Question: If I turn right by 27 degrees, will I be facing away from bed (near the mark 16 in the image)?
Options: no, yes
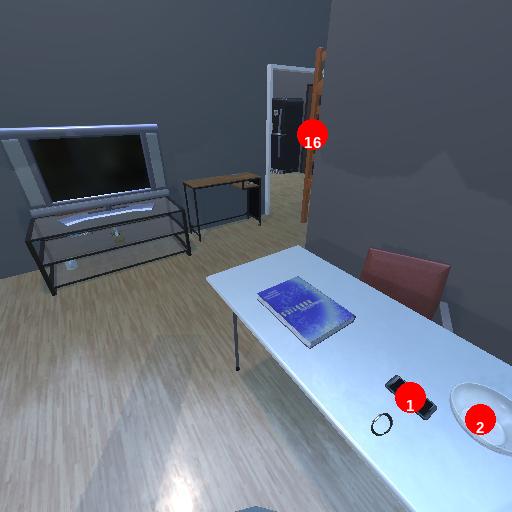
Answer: no